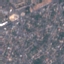
Land use / land cover class: Residential